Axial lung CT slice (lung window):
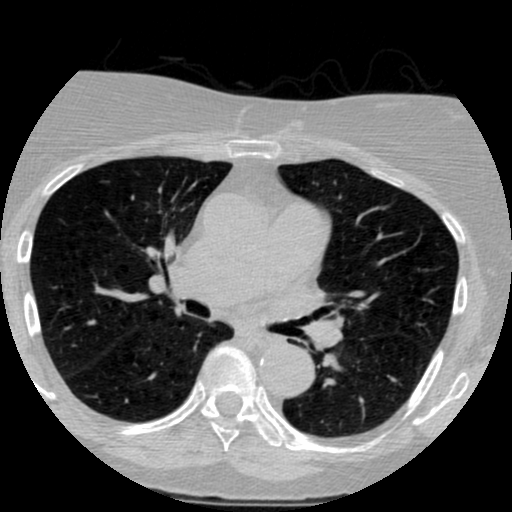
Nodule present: no